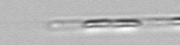
Label: Leptocylindrus